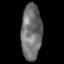
Tissue: skin
Cell type: Epithelial cells
Senescence score: 0.1865
Nuclear area (px): 1126
Mean DAPI intensity: 110.934